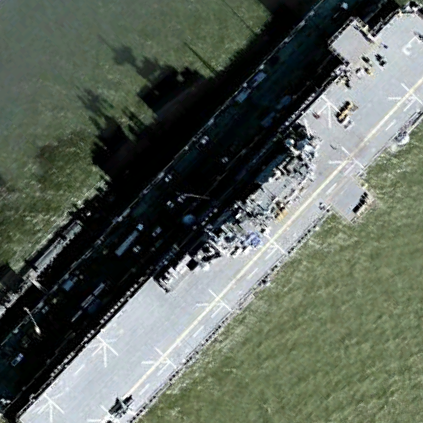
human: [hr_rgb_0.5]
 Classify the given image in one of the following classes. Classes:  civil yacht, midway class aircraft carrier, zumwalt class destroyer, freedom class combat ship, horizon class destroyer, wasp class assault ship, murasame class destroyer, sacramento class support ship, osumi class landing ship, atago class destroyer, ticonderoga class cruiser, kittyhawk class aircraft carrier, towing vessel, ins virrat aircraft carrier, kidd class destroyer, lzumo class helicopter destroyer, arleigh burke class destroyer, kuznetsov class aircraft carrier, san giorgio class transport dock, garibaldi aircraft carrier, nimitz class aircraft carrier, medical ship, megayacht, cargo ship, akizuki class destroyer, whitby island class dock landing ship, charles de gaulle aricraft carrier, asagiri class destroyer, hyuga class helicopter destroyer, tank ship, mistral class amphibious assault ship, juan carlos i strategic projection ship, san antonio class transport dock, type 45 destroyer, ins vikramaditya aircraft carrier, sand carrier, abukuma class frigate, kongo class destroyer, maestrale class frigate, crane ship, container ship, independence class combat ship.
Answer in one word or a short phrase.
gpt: Wasp class assault ship